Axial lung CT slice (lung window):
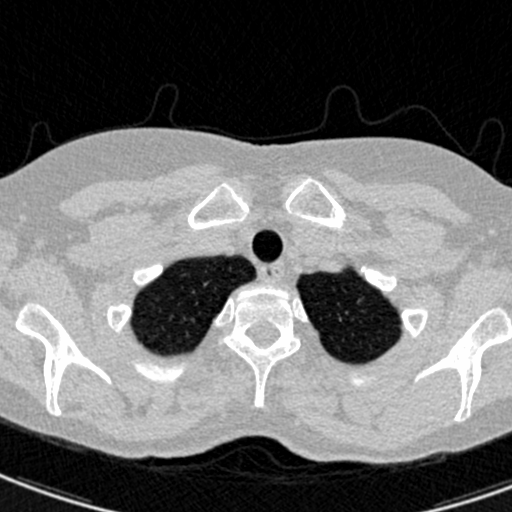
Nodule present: no